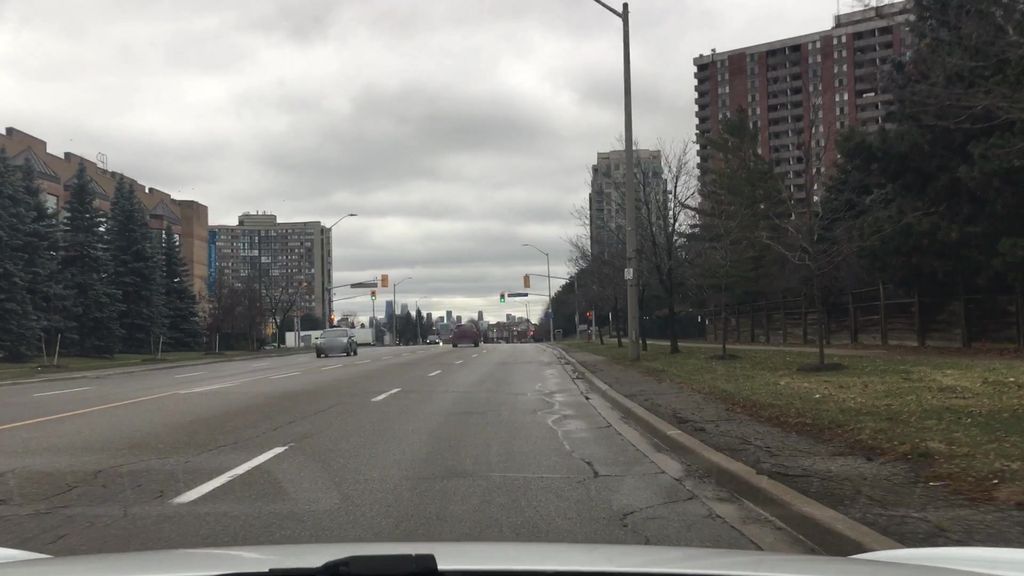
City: toronto